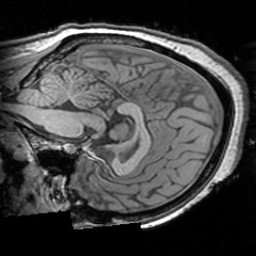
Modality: T1w
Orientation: sagittal
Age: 28
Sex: female
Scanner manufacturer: siemens
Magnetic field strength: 3 T
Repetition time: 1.63 s
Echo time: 0.00311 s